Question: I've come across a problem in my panel1_MouseMove event. I have 3 pictureboxes inside List pBoxes, which are all drawn to the panel & the picturebox controls are set to Visible = false.
The problem is that when there are overlapping images, when I click one image it may select the pictureBox Behind it. Like so
Here is the code:
'''
private void panel1_MouseMove(object sender, MouseEventArgs e)
{
if (picturebox1.Bounds.Contains(e.Location) && !picturebox1.Visible)
{
picturebox1.Show();
picturebox2.Hide();
picturebox3.Hide();
}
if (picturebox2.Bounds.Contains(e.Location) && !picturebox2.Visible)
{
picturebox1.Hide();
picturebox2.Show();
picturebox3.Hide();
}
if (picturebox3.Bounds.Contains(e.Location) && !picturebox3.Visible)
{
picturebox1.Hide();
picturebox2.Hide();
picturebox3.Show();
}
'''
Any help would be gladly appreciated, and yes I have to use Bounds.Contains for my particular application. Another way to look at my question is that I am trying to create a pictureBox1__MouseClick event without a Visible control.
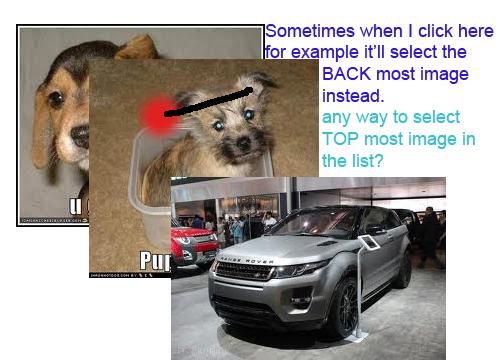
Answer: You can try something like this. I added three overlapping PictureBoxes with three different background colors for testing.
Initial form setup:
'''
private bool isDragging = false;
private Point dragOffset = Point.Empty;
private PictureBox dragBox;
public Form1() {
InitializeComponent();
panel1.MouseDown += new MouseEventHandler(panel1_MouseDown);
panel1.MouseMove += new MouseEventHandler(panel1_MouseMove);
panel1.MouseUp += new MouseEventHandler(panel1_MouseUp);
panel1.Paint += new PaintEventHandler(panel1_Paint);
panel1.DragEnter += new DragEventHandler(panel1_DragEnter);
panel1.DragDrop += new DragEventHandler(panel1_DragDrop);
}
'''
Drag Drop Events:
'''
void panel1_DragDrop(object sender, DragEventArgs e) {
dragBox.Location = panel1.PointToClient(
new Point(e.X - dragOffset.X, e.Y - dragOffset.Y));
panel1_MouseUp(null, null);
}
void panel1_DragEnter(object sender, DragEventArgs e) {
e.Effect = DragDropEffects.Move;
}
'''
Mouse Events:
'''
void panel1_MouseMove(object sender, MouseEventArgs e) {
if (dragBox != null && !isDragging) {
isDragging = true;
panel1.DoDragDrop(dragBox, DragDropEffects.Move);
}
}
void panel1_MouseDown(object sender, MouseEventArgs e) {
if (e.Button == MouseButtons.Left) {
foreach (PictureBox pb in panel1.Controls.OfType<PictureBox>()
.OrderBy(x => panel1.Controls.GetChildIndex(x))) {
if (pb.Bounds.Contains(e.Location)) {
pb.BringToFront();
pb.Visible = true;
dragBox = pb;
dragOffset = new Point(e.X - pb.Left, e.Y - pb.Top);
panel1.Invalidate();
break;
}
}
}
}
void panel1_MouseUp(object sender, MouseEventArgs e) {
foreach (PictureBox pb in panel1.Controls.OfType<PictureBox>()) {
pb.Visible = false;
}
dragBox = null;
isDragging = false;
}
'''
Paint event:
'''
void panel1_Paint(object sender, PaintEventArgs e) {
foreach (PictureBox pb in panel1.Controls.OfType<PictureBox>()
.OrderByDescending(x => panel1.Controls.GetChildIndex(x))) {
e.Graphics.FillRectangle(new SolidBrush(pb.BackColor), pb.Bounds);
}
}
'''
It uses 'GetChildIndex' of the parent panel to get the highest PictureBox control inside the panel, and if it finds it, makes the "clicked" one visible and to the front so the Child Index is updated.
Since the PictureBoxes are always hidden (unless dragged), this code will bring the correct PictureBox to the front. I added my paint event that draws the PictureBoxes in order so that the highest box is painted last.
Changed the code to show the selected PictureBox on the MouseDown and then hide it again on the MouseUp.
Added drag and drop code.